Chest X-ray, AP view. Patient: 75 years old, sex M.
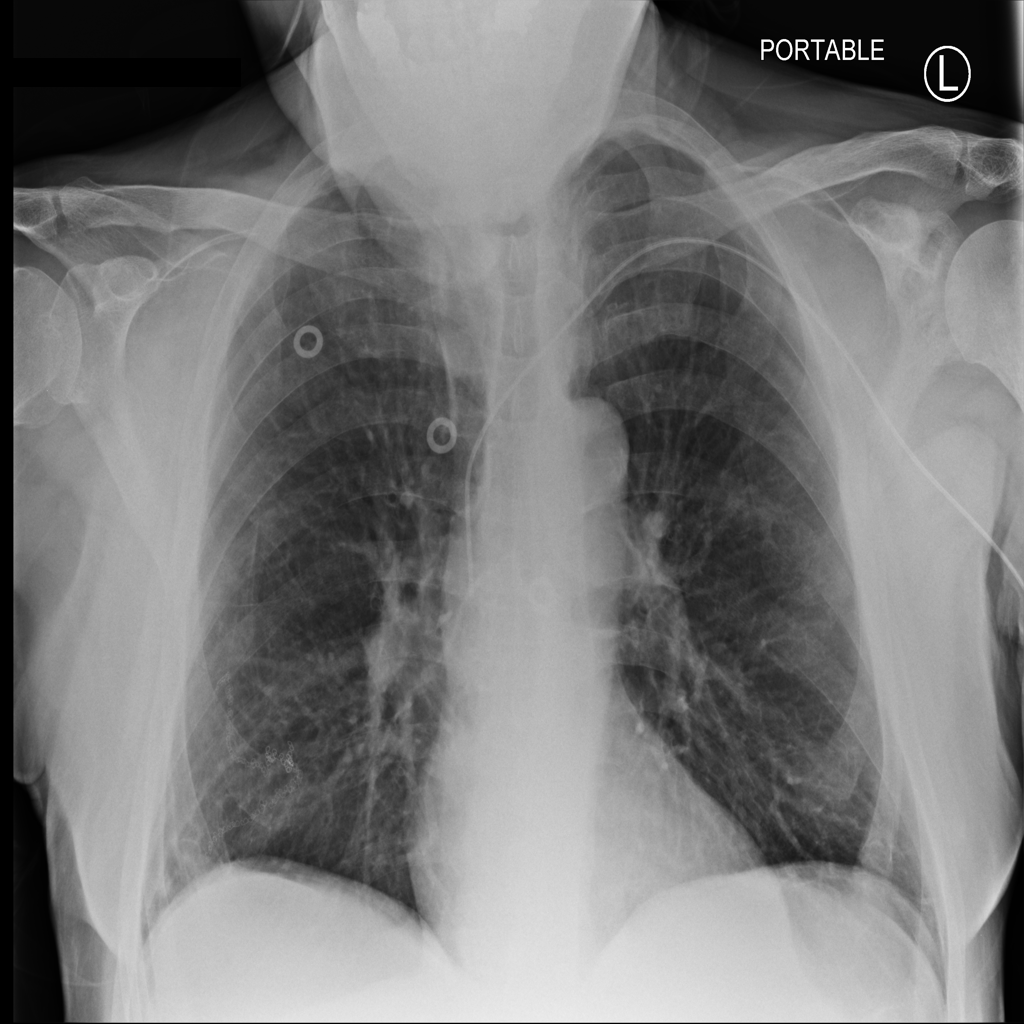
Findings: No Finding